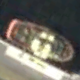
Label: civil